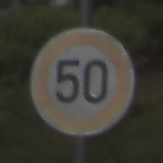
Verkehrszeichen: Geschwindigkeit50
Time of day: Midday
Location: Outdoor (Nature)
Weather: PartlyCloudy
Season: NotSpecified
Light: Natural